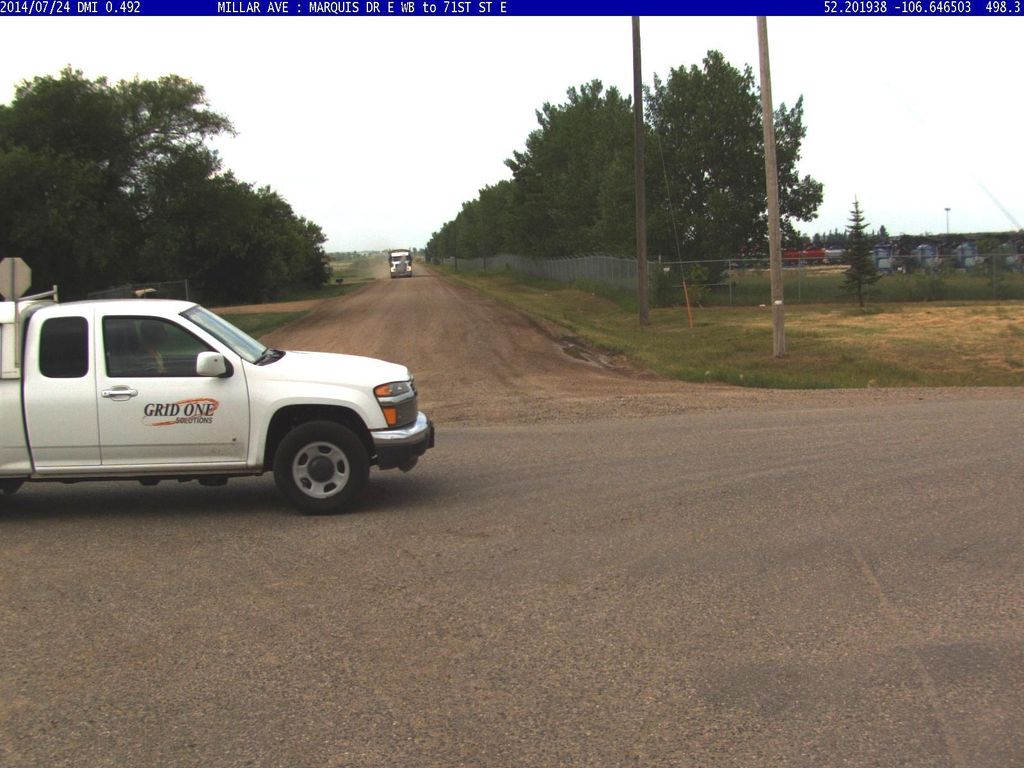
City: saskatoon